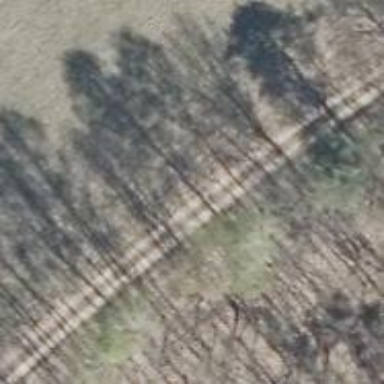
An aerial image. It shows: Compacted track road with grade3 tracktype.